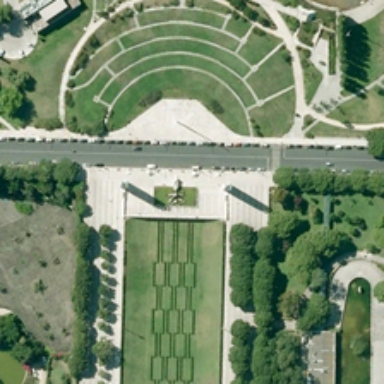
Many green trees are around a square .